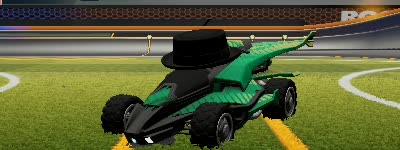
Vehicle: aftershock